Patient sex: M
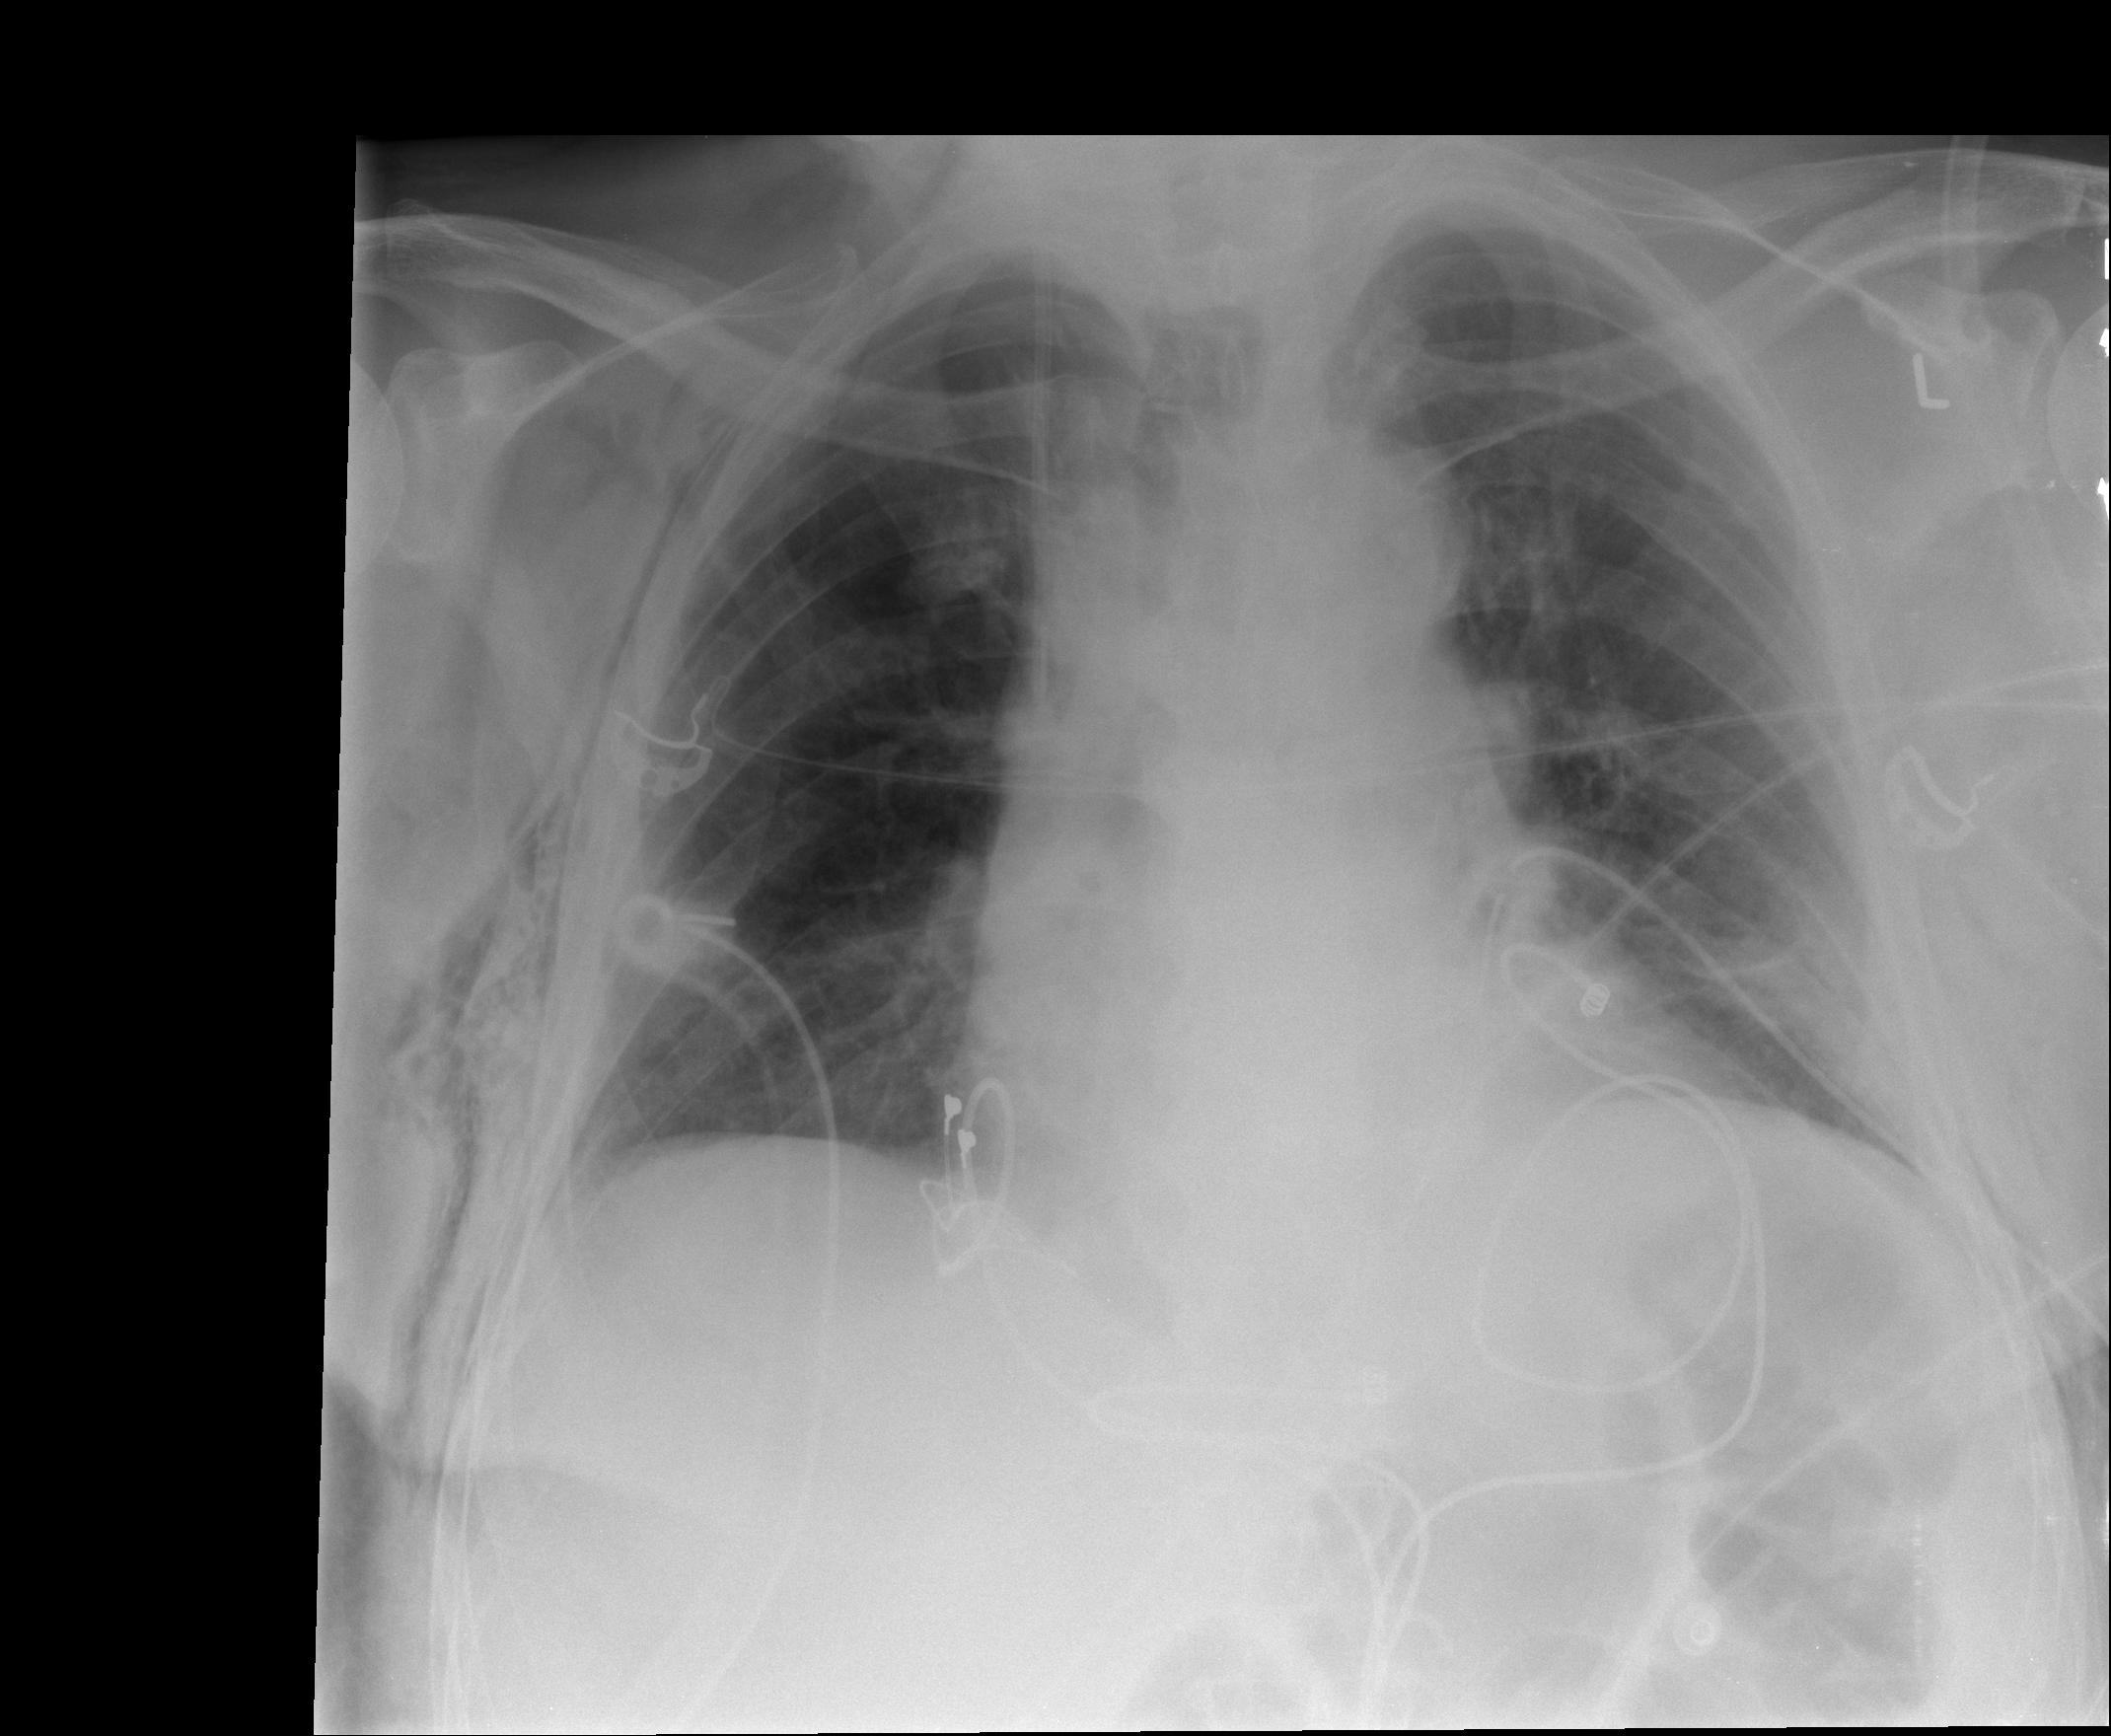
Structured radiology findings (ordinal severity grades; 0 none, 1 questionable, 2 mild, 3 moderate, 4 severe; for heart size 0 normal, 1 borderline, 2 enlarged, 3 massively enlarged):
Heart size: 1
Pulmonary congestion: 0
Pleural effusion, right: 1
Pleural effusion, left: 1
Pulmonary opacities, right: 0
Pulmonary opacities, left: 1
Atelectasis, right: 2
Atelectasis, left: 2